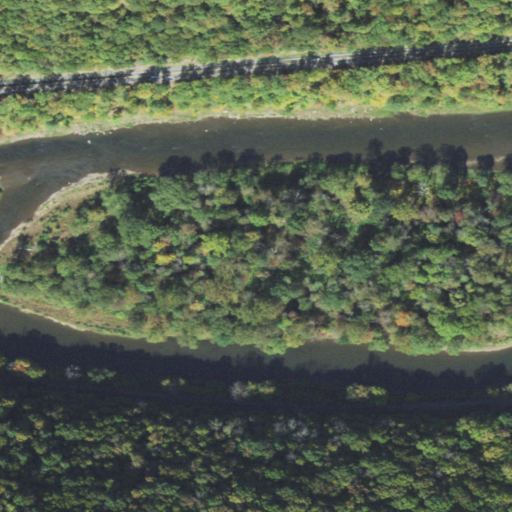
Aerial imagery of island in Pennsylvania named Round Island containing deciduous forest, mixed forest, herbaceous wetlands, open development, open water, and woody wetlands